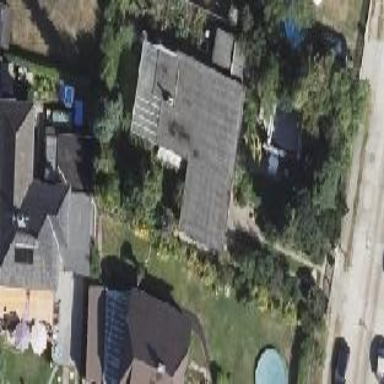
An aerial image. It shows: Detached building.